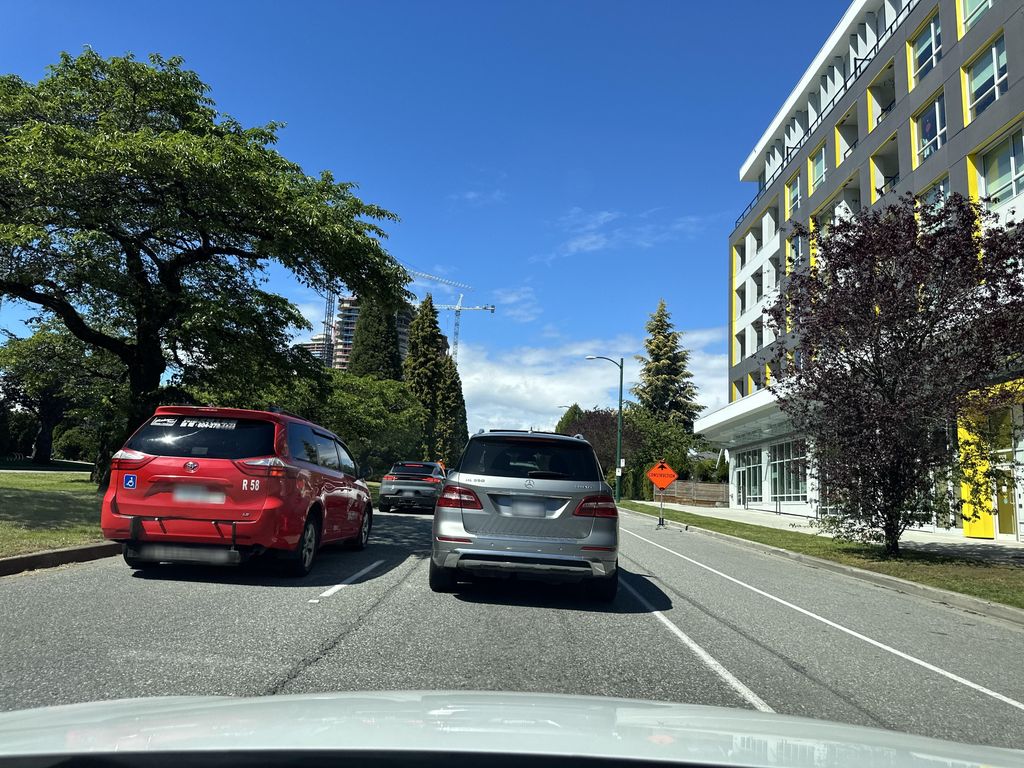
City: vancouver